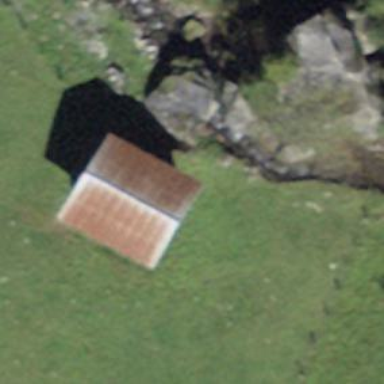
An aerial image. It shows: Rural barn.